Interaction volume radius: 5 \u00c5
Interaction volume height: 10 \u00c5
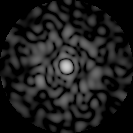
Disorder parameter: 0.8072